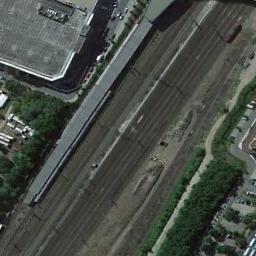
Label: railway